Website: crate-barrel
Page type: cart
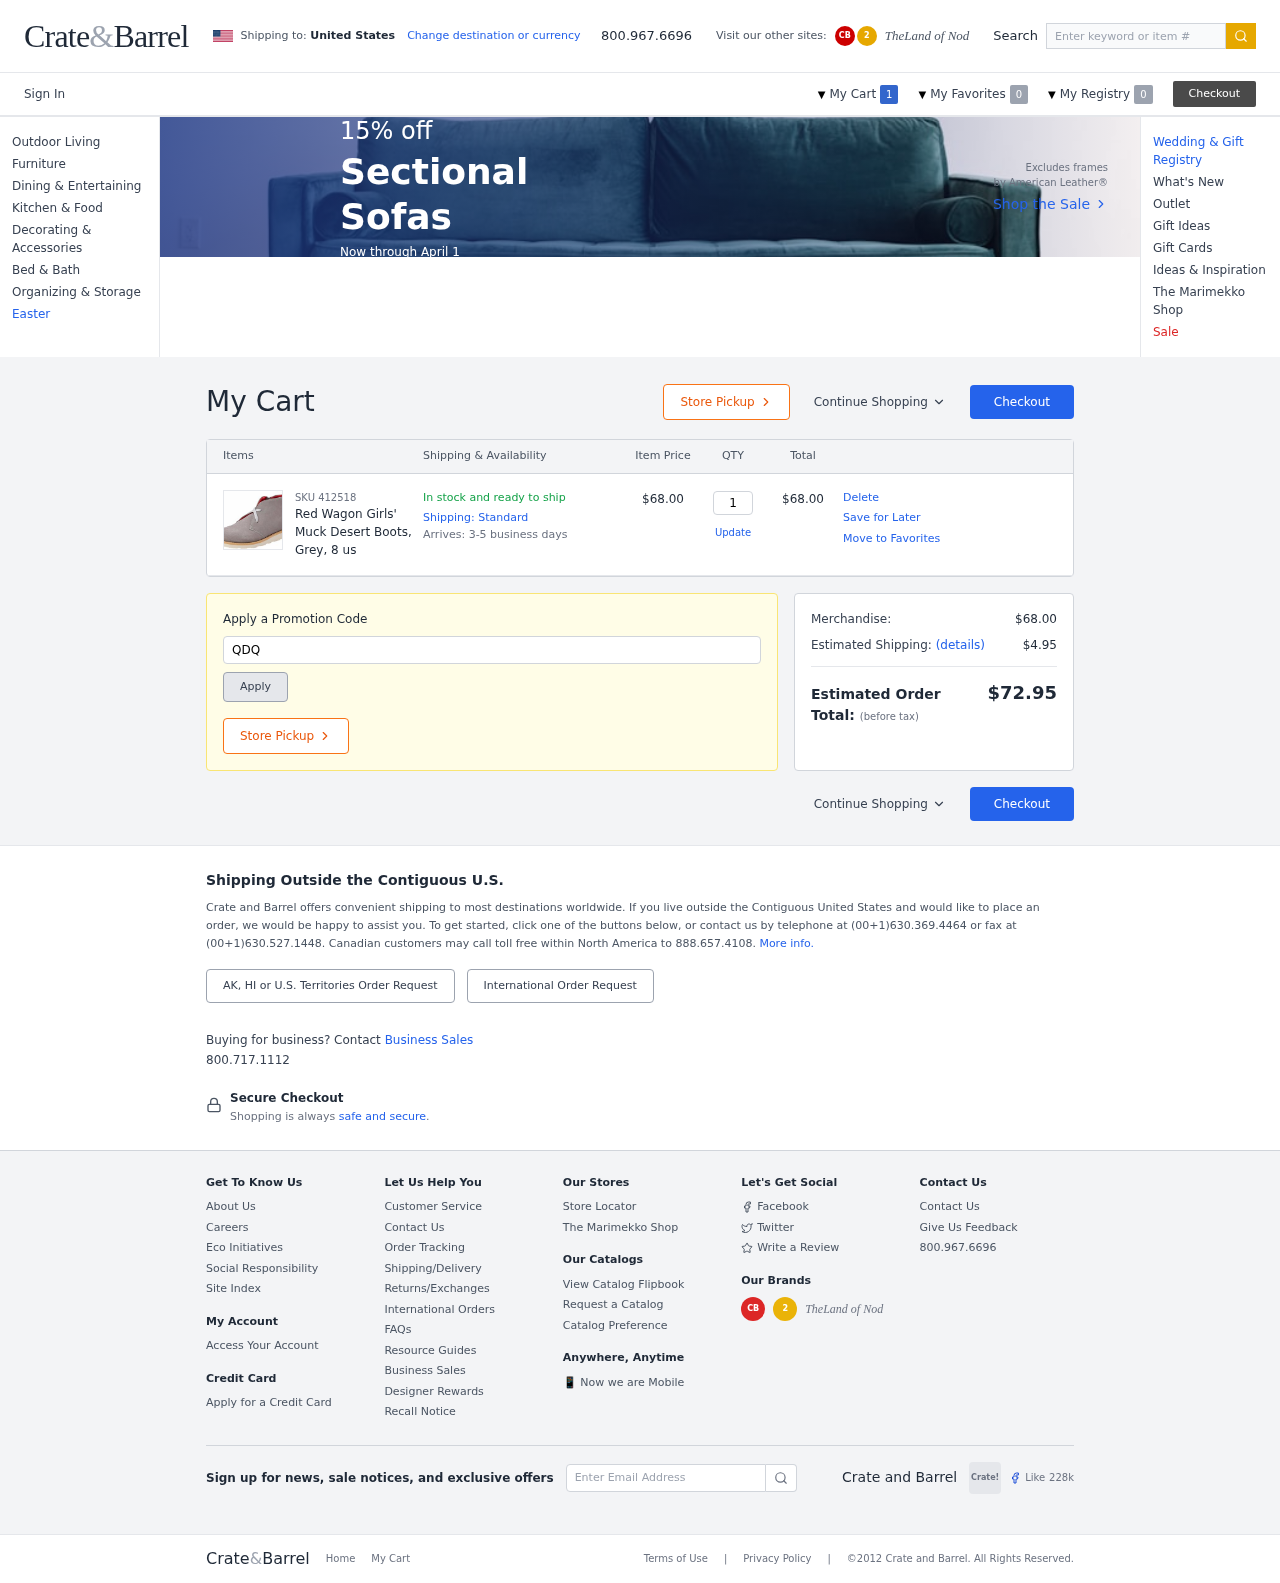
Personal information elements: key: PII_PROMO_CODE
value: QDQT67
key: PII_COUNTRY
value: United States
Product elements: key: PRODUCT1_NAME
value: Red Wagon Girls' Muck Desert Boots, Grey, 8 us
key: PRODUCT1_PRICE
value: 68
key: PRODUCT1_QUANTITY
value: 1
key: PRODUCT1_SKU
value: SKU 412518
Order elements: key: ORDER_NUM_ITEMS
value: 1
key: ORDER_ITEM_TOTAL
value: $68.00
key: ORDER_SUBTOTAL
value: $68.00
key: ORDER_SHIPPING_COST
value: $4.95
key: ORDER_TOTAL
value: $72.95
Search elements: key: HEADER_SEARCH
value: Enter keyword or item #